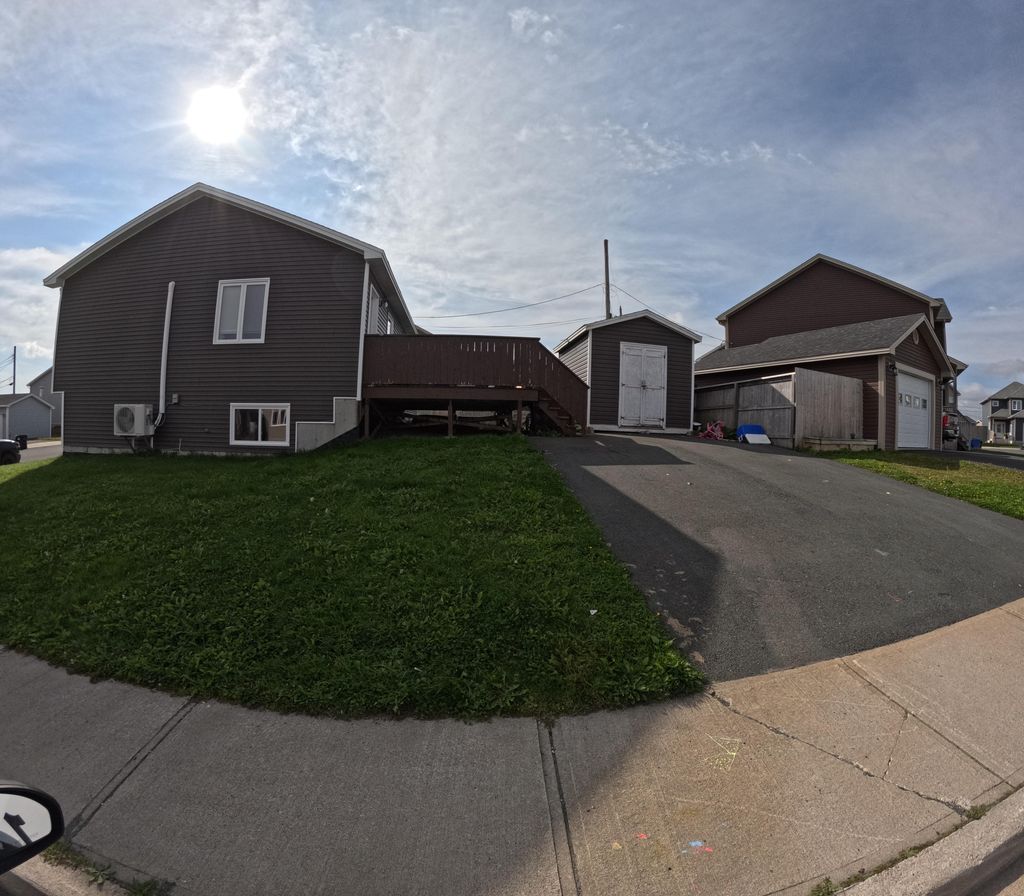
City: st_johns